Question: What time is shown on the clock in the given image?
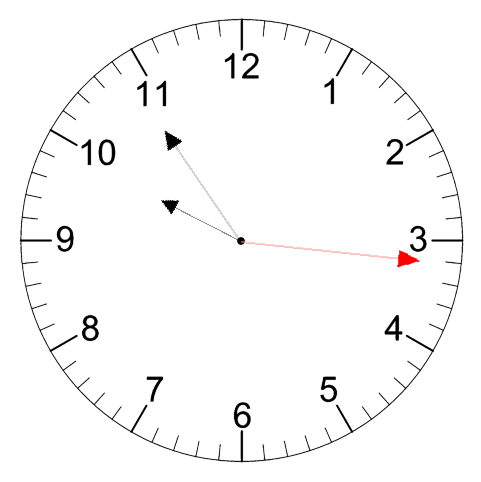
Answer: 09:54:16